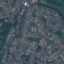
Land use / land cover: Residential